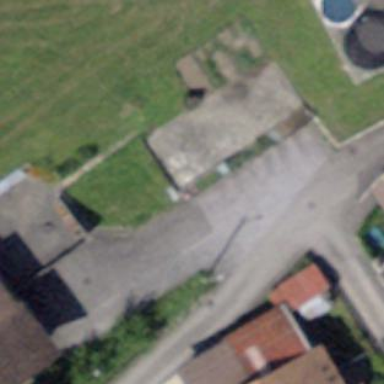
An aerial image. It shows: Garage.